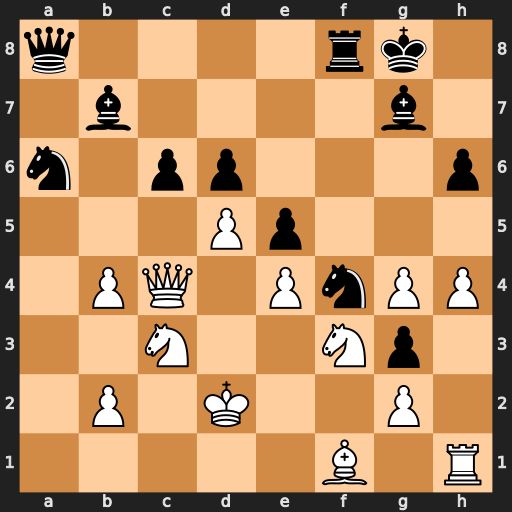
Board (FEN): q4rk1/1b4b1/n1pp3p/3Pp3/1PQ1PnPP/2N2Np1/1P1K2P1/5B1R
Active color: w
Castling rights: -
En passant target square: -
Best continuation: dxc6+ Kh7 cxb7